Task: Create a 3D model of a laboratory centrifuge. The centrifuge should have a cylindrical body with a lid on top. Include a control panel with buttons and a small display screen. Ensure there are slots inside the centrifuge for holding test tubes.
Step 547:
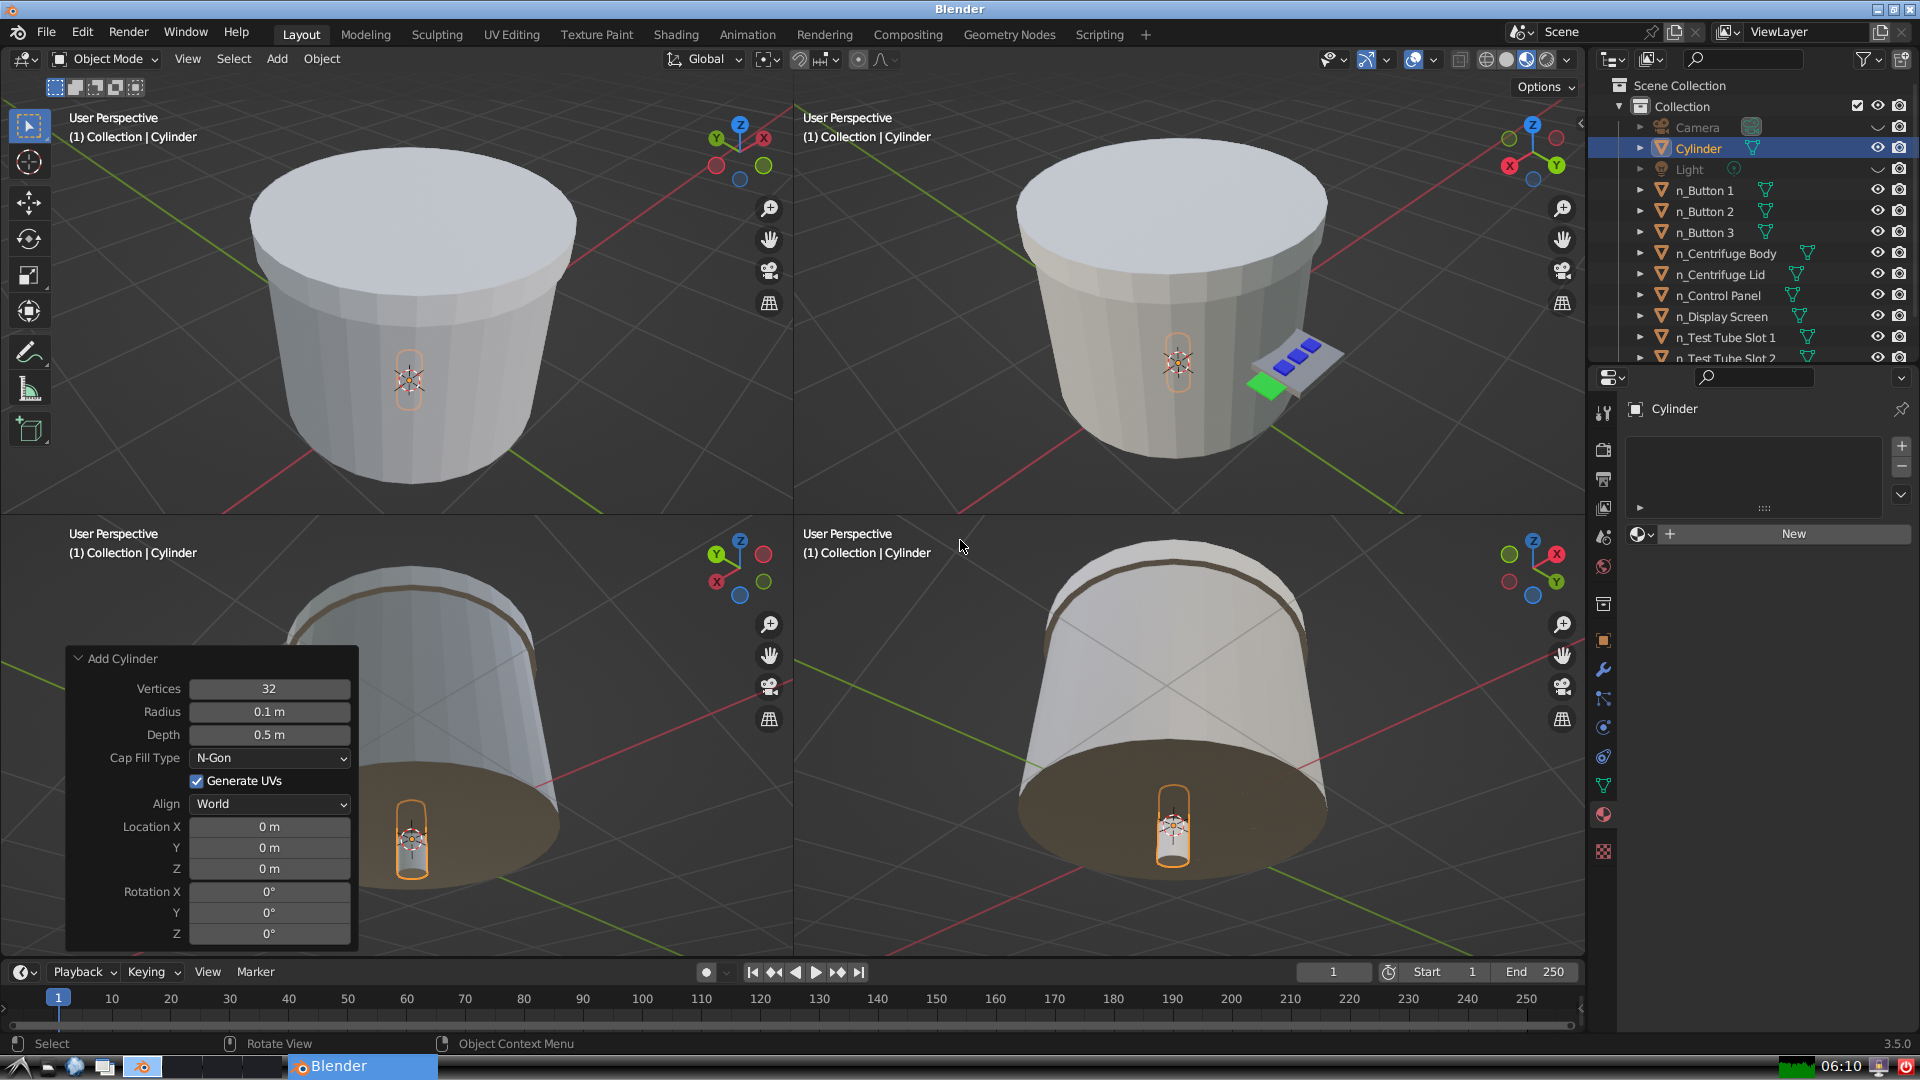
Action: {"key_press": ['Ctrl, Home']}